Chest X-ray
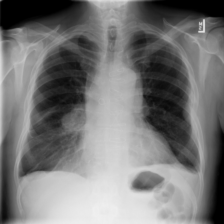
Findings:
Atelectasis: negative
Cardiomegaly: negative
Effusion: negative
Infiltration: negative
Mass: negative
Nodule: negative
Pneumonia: negative
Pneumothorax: negative
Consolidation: negative
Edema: negative
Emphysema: negative
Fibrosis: negative
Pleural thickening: negative
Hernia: negative